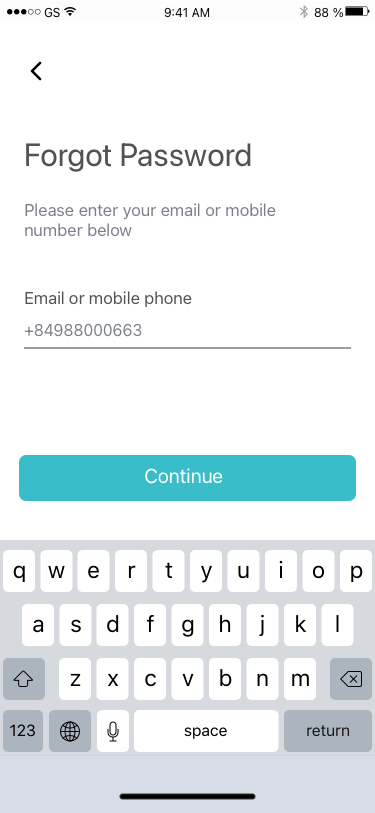
Text in this UI design:
88 %
9:41 AM
GS
Forgot Password
Please enter your email or mobile
number below
Email or mobile phone
+84988000663
Continue